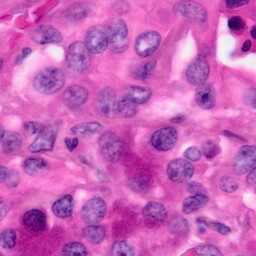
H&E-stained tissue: Pancreatic